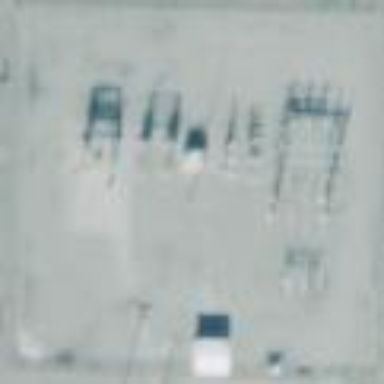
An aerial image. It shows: Distribution substation surrounded by fence.